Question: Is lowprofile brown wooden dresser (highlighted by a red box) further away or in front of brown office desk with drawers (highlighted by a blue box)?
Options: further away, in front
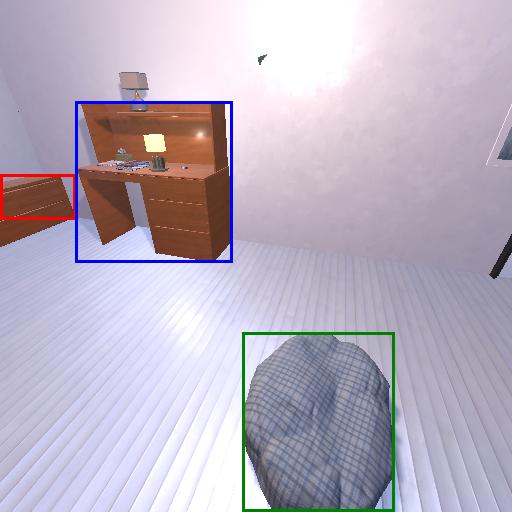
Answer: further away